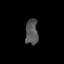
Tissue: lung
Cell type: Epithelial cells
Senescence score: 0.1781
Nuclear area (px): 317
Mean DAPI intensity: 84.804